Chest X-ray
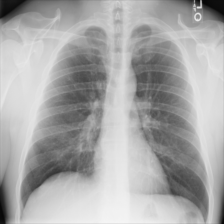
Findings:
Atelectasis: negative
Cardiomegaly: negative
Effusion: negative
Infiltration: negative
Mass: negative
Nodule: negative
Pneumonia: negative
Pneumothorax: negative
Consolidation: negative
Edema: negative
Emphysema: negative
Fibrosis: negative
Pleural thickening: negative
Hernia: negative